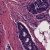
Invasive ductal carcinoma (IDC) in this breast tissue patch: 0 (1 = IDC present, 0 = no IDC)